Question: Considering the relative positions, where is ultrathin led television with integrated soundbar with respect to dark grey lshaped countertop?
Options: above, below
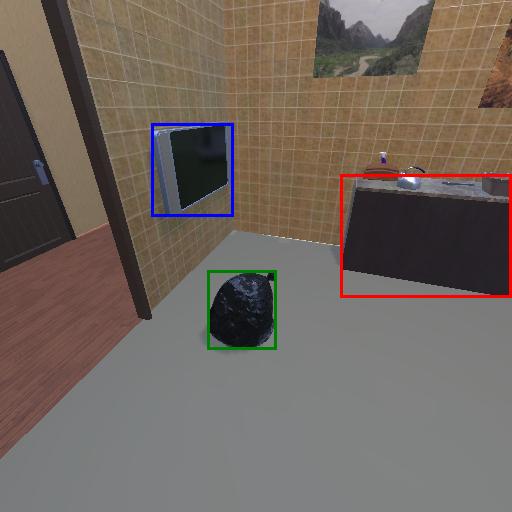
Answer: above